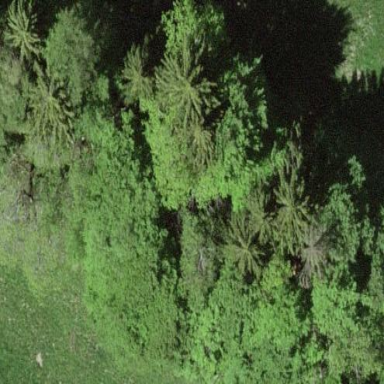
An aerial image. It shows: Forest area.